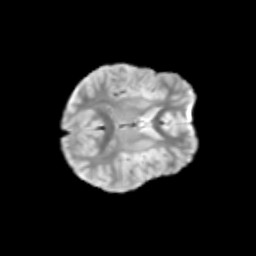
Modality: T2w
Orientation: axial
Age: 9
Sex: male
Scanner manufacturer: siemens
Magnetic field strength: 3 T
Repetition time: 3.8 s
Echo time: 0.07 s